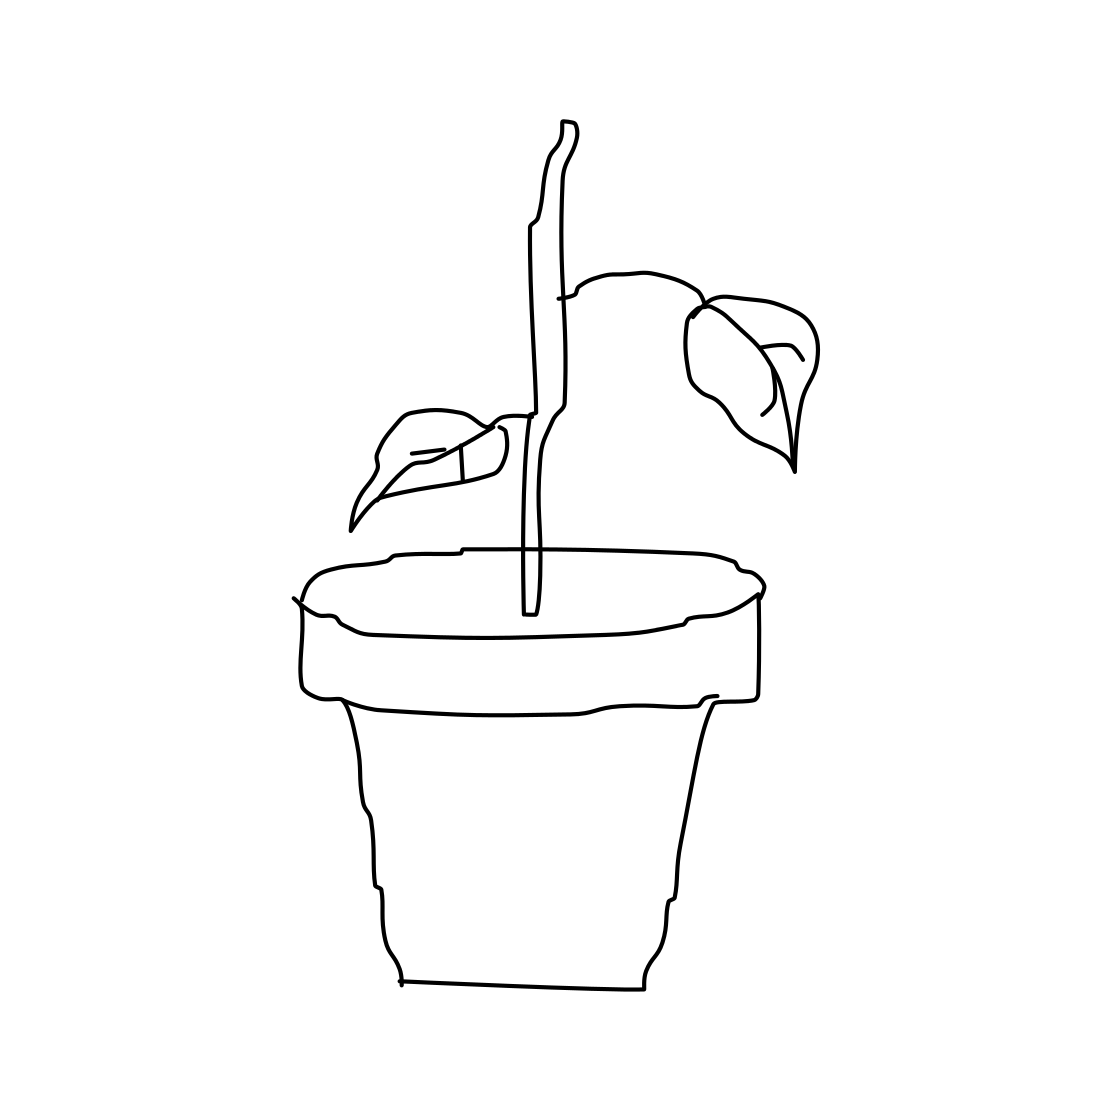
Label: potted plant